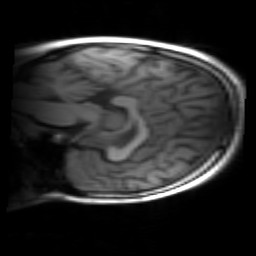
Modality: inplaneT1
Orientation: sagittal
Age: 22
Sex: female
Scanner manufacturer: siemens
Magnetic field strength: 3 T
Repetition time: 1.2 s
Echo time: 0.00251 s